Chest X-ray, PA view. Patient: 59 years old, sex M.
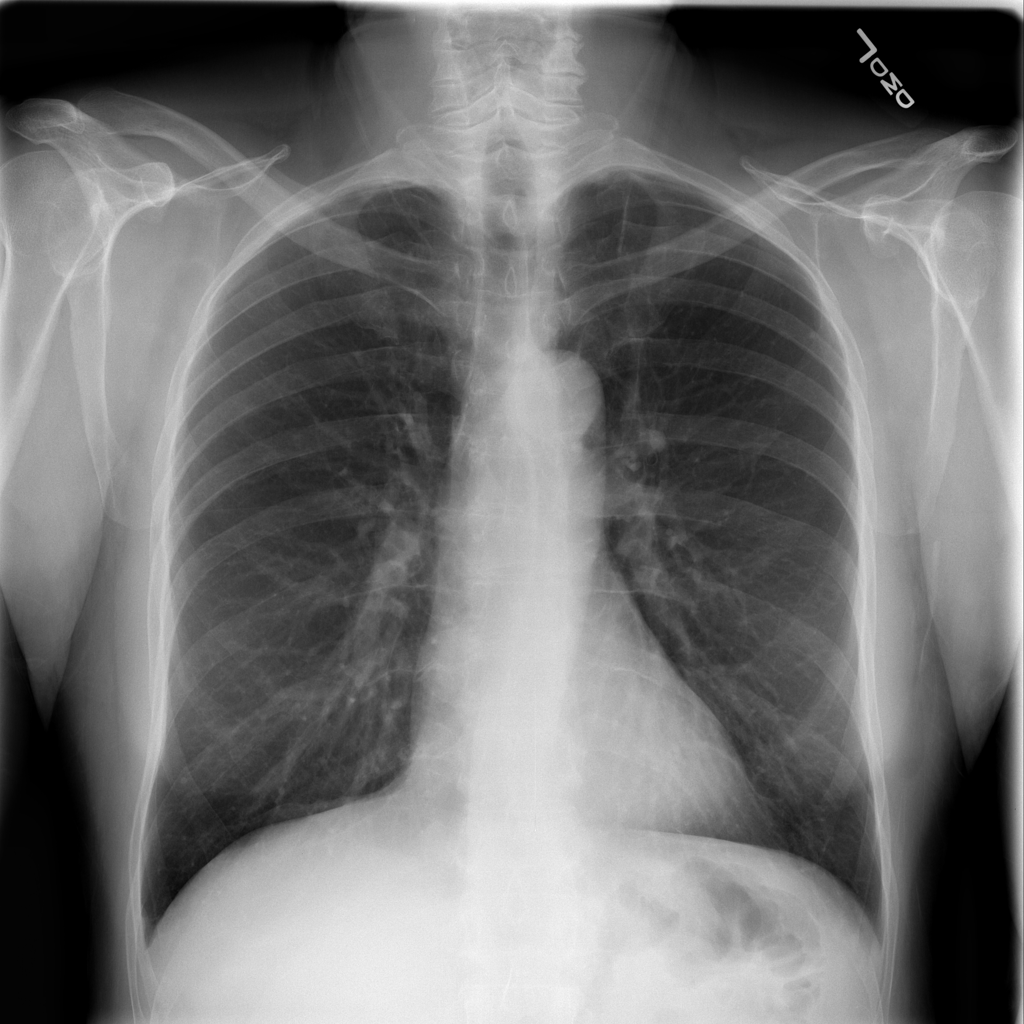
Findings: No Finding